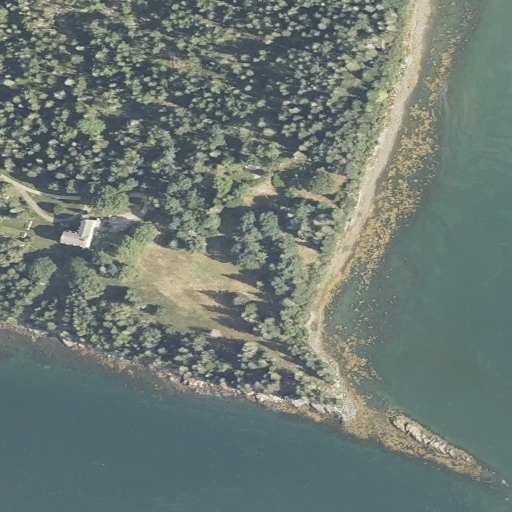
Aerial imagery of cape in Maine named Hall Point containing evergreen forest, open water, herbaceous wetlands, grassland, and low intensity development